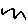
Label: zigzag